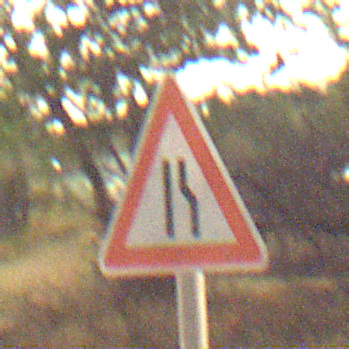
Verkehrszeichen: EinseitigVerengteFahrbahnRechts
Umgebung: Outdoor, Nature
Tageszeit: Night
Wetter: Clear
Licht: Natural
Jahreszeit: NotSpecified
Kontrast: LowContrast